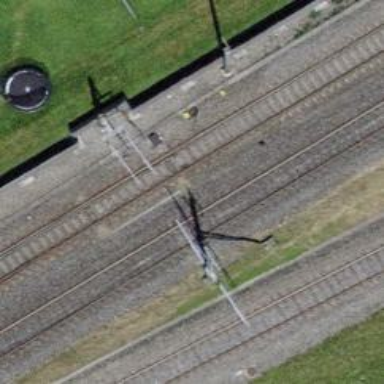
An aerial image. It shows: Railway switch.